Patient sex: M
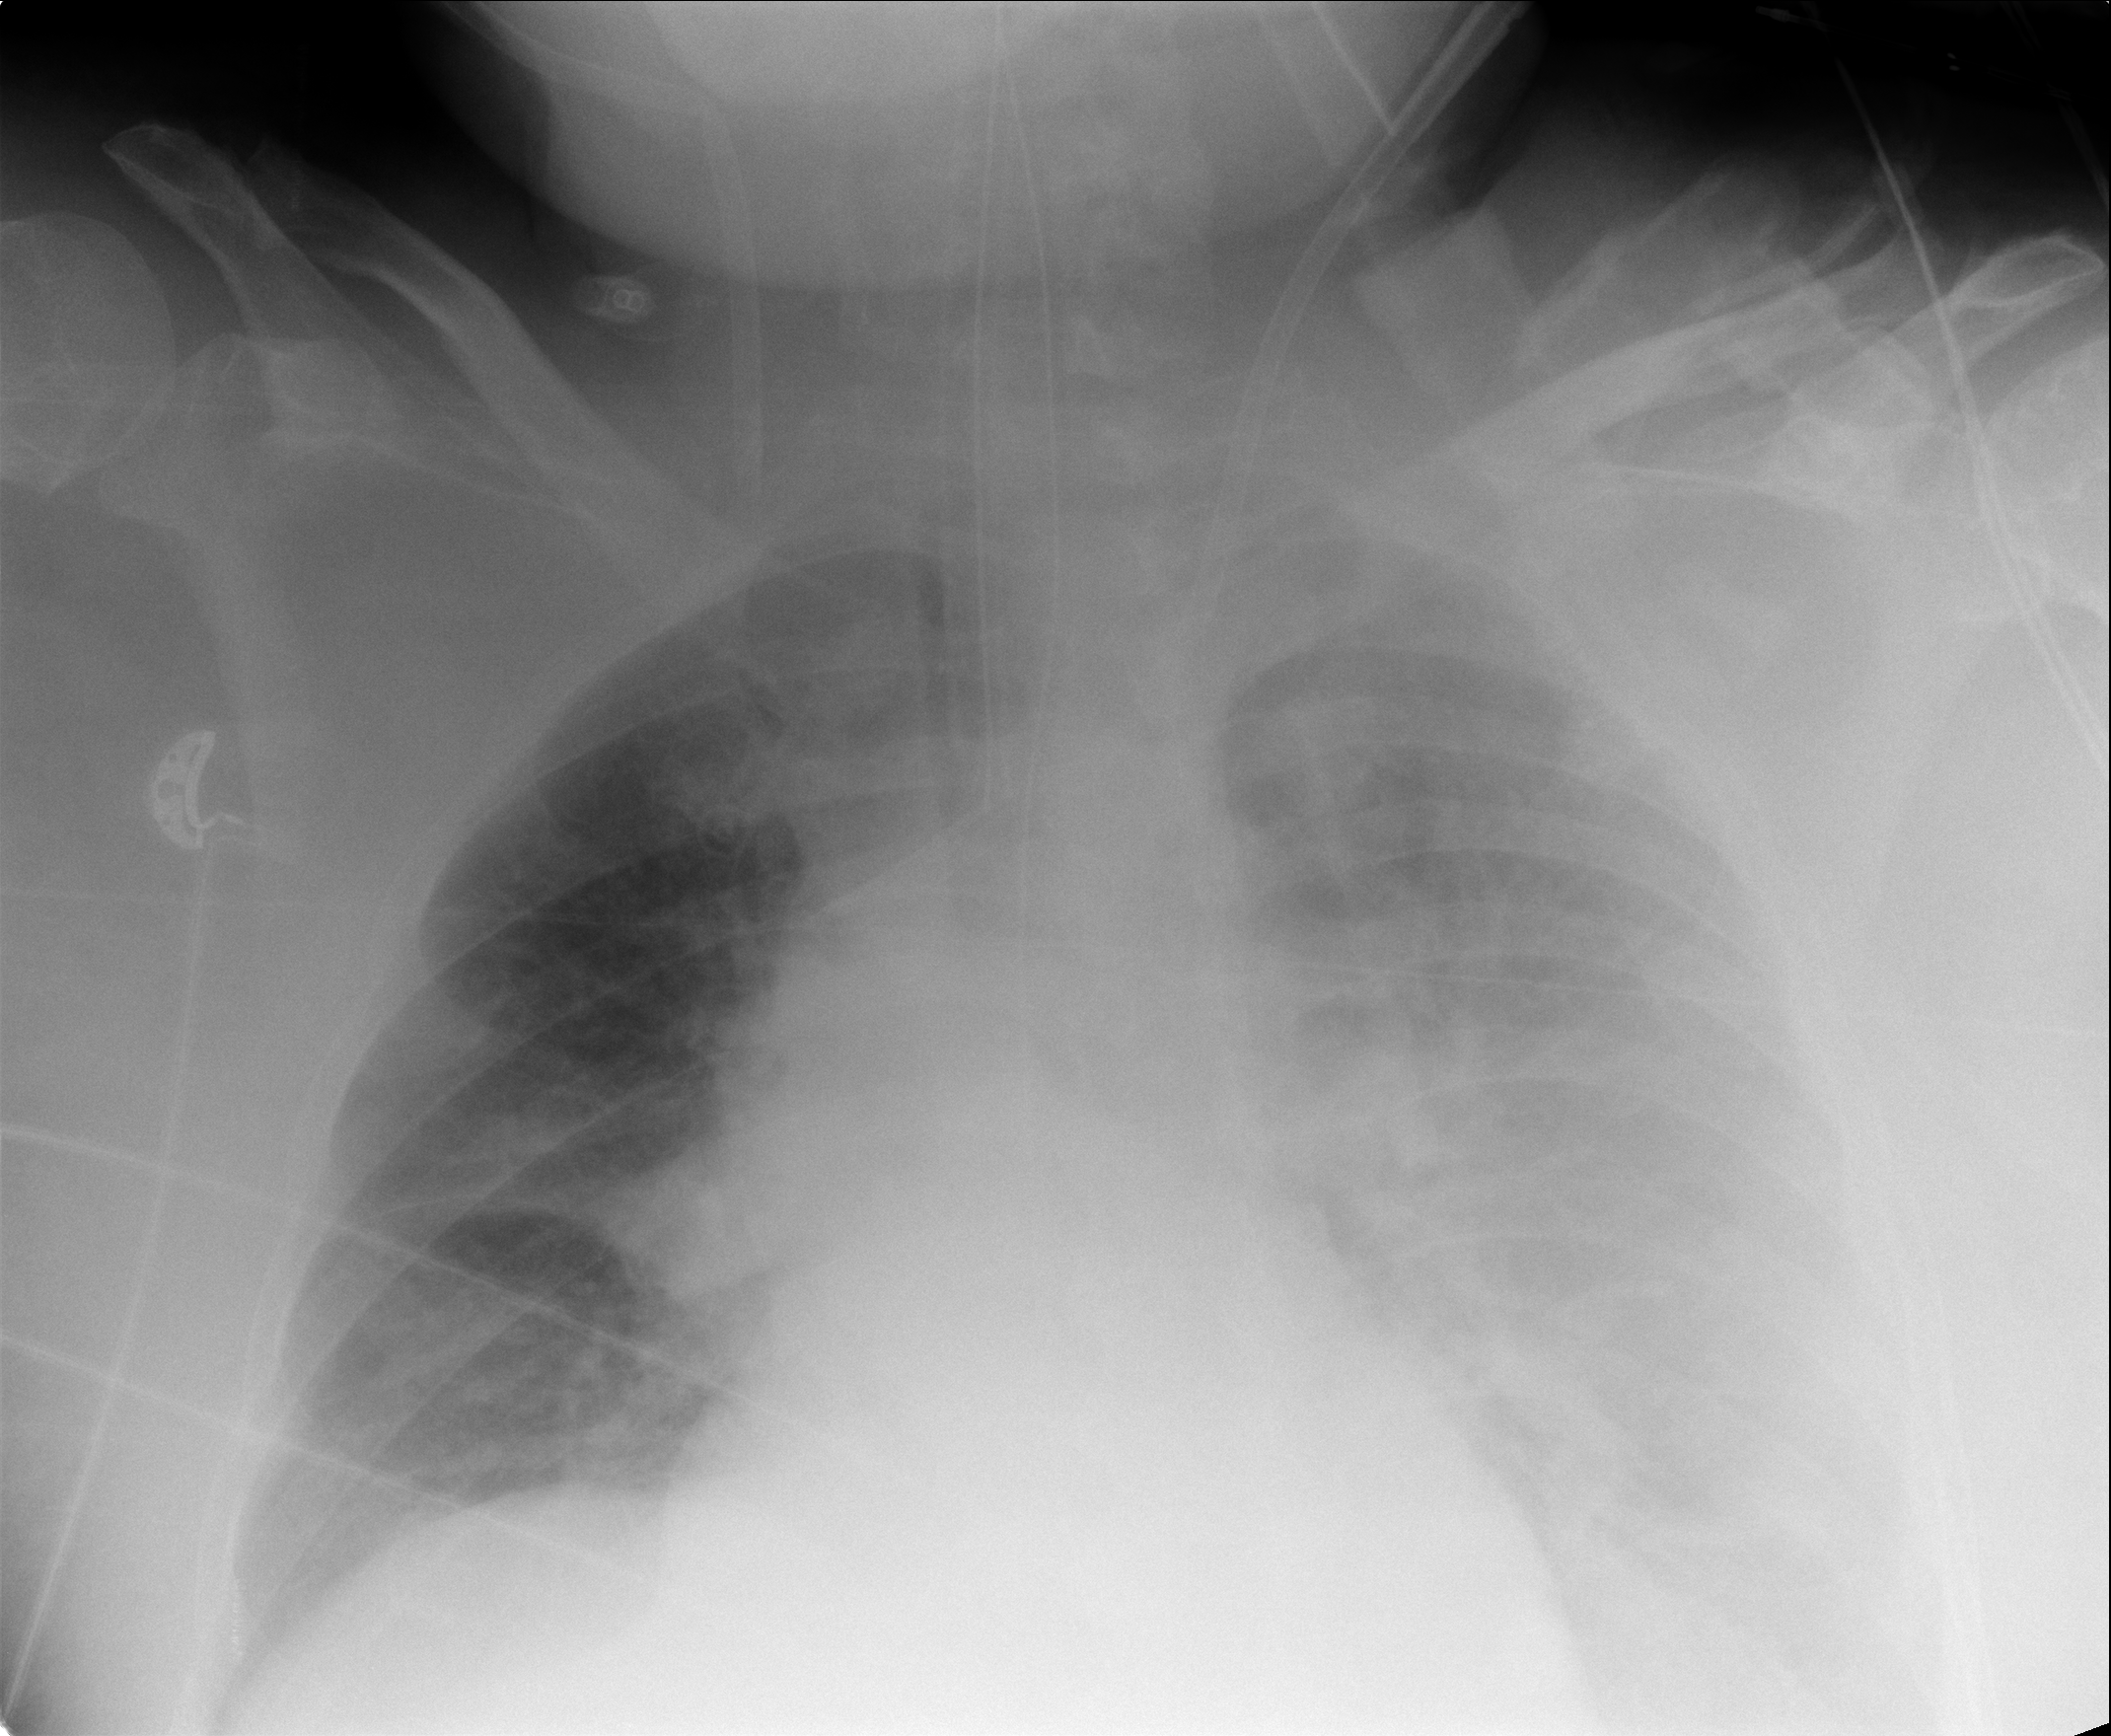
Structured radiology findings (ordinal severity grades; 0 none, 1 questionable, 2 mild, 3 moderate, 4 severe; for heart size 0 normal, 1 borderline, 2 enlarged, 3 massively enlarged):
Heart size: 1
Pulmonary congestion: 2
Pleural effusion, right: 0
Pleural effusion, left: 3
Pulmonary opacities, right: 0
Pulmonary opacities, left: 0
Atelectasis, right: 2
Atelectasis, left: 3